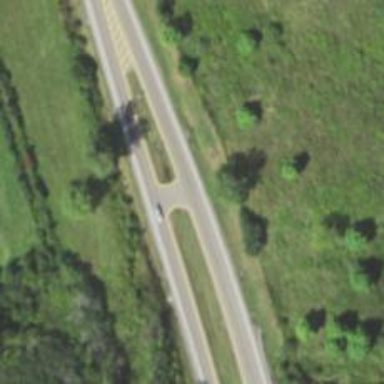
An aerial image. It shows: Trunk link highway.